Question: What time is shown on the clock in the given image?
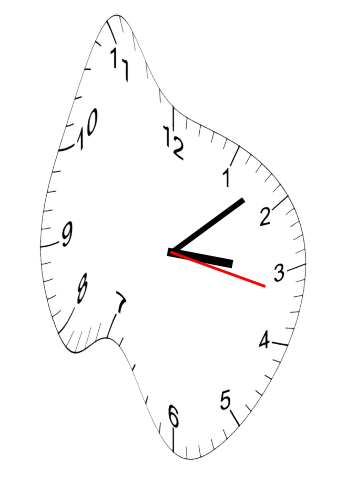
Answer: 03:08:17